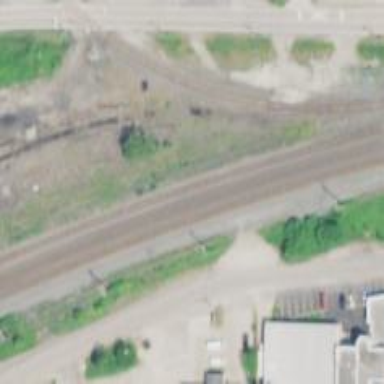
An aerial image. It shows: Railway siding with rails.